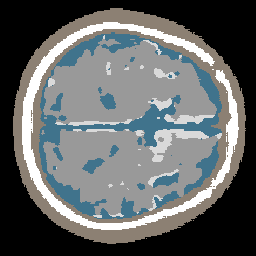
Label: no_lesion